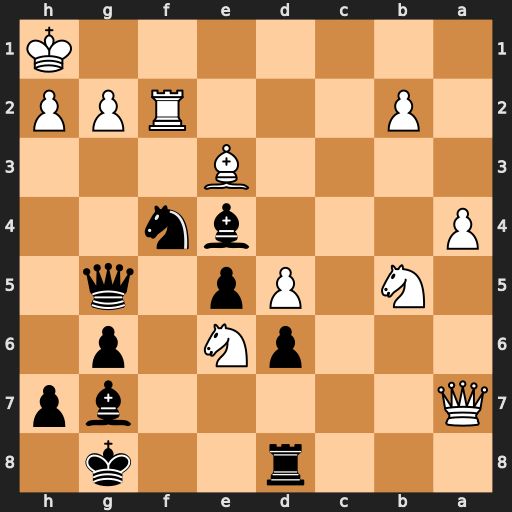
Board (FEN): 3r2k1/Q5bp/3pN1p1/1N1Pp1q1/P3bn2/4B3/1P3RPP/7K
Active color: b
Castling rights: -
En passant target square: -
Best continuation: Bxg2+ Rxg2 Qxg2#